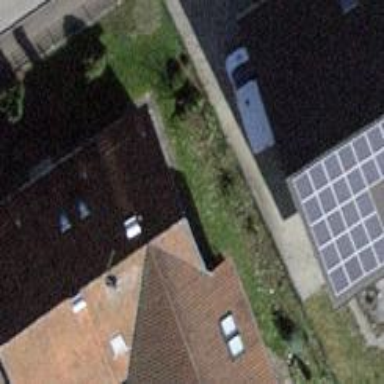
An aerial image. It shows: Detached building.